Interaction volume radius: 5 \u00c5
Interaction volume height: 35 \u00c5
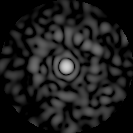
Disorder parameter: 0.8165